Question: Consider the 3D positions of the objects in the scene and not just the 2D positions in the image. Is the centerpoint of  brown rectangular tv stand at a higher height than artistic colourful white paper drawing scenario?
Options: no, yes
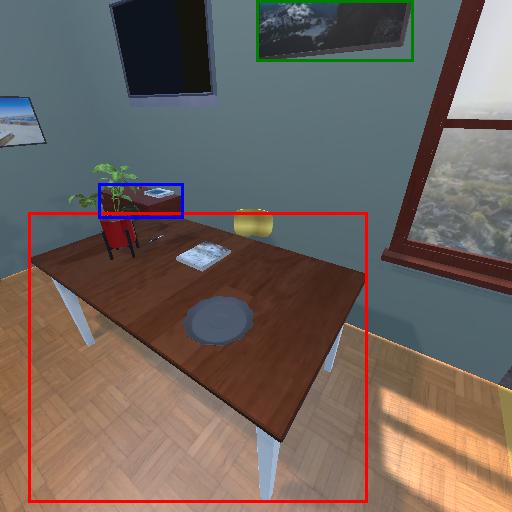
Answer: no